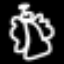
Label: angel